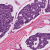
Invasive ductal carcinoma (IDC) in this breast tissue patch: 1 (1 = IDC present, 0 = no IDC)